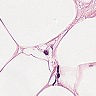
Metastatic tissue present: no